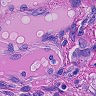
Metastatic tissue present: yes